Question: I need a scheduler in MVC 3 application.
In Controller:
'''
public ActionResult Data()
{
List<MyCalendar> data = _iManageVendors.GetAllCalendarDetails();
return View(data);
}
'''
The data here will retrieve all values from database and its View Data.cshtml is
'''
@model dynamic
@{
Response.ContentType = "text/xml";
}
<data>
@{ foreach (var myevent in Model) {
<MyCalendars id="@myevent.Id">
<StartDate><![CDATA[ @String.Format("{0:MM/dd/yyyy HH:mm}",myevent.StartDate) ]]></StartDate>
<EndDate><![CDATA[ @String.Format("{0:MM/dd/yyyy HH:mm}",myevent.EndDate) ]]></EndDate>
<Text><![CDATA[ @myevent.Text]]></Text>
</MyCalendars>
}
}
</data>
'''
Its an xml view.. and
Index.cshtml
'''
@{
ViewBag.Title = "Home Page";
Layout = null;
}
<head>
<script src="http://www.codeproject.com/Scripts/dhtmlxscheduler.js" type="text/javascript"></script>
<link href="http://www.codeproject.com/Scripts/dhtmlxscheduler.css" rel="stylesheet" type="text/css" />
<style type="text/css">
html, body
{
height:100%;
padding:0px;
margin:0px;
}
</style>
<script type="text/javascript">
function init() {
debugger;
alert(scheduler);
scheduler.config.xml_date = "%m/%d/%Y %H:%i";
scheduler.init("scheduler_here", new Date(2013, 6, 1), "month");
scheduler.load("/Home/Tasks");
var dp = new dataProcessor("/Home/Save");
dp.init(scheduler);
dp.setTransactionMode("POST", false);
}
</script>
</head>
<body onload="init()">
<div id="scheduler_here" class="dhx_cal_container" style='width: 100%; height: 100%;'>
<div class="dhx_cal_navline">
<div class="dhx_cal_prev_button">
&nbsp;</div>
<div class="dhx_cal_next_button">
&nbsp;</div>
<div class="dhx_cal_today_button">
</div>
<div class="dhx_cal_date">
</div>
<div class="dhx_cal_tab" name="day_tab" style="right: 204px;">
</div>
<div class="dhx_cal_tab" name="week_tab" style="right: 140px;">
</div>
<div class="dhx_cal_tab" name="month_tab" style="right: 76px;">
</div>
</div>
<div class="dhx_cal_header">
</div>
<div class="dhx_cal_data">
</div>
</div>
</body>
'''
But when I load the page, view of calendar is coming but some error in xml.. Can anyone pls help me in solving this??

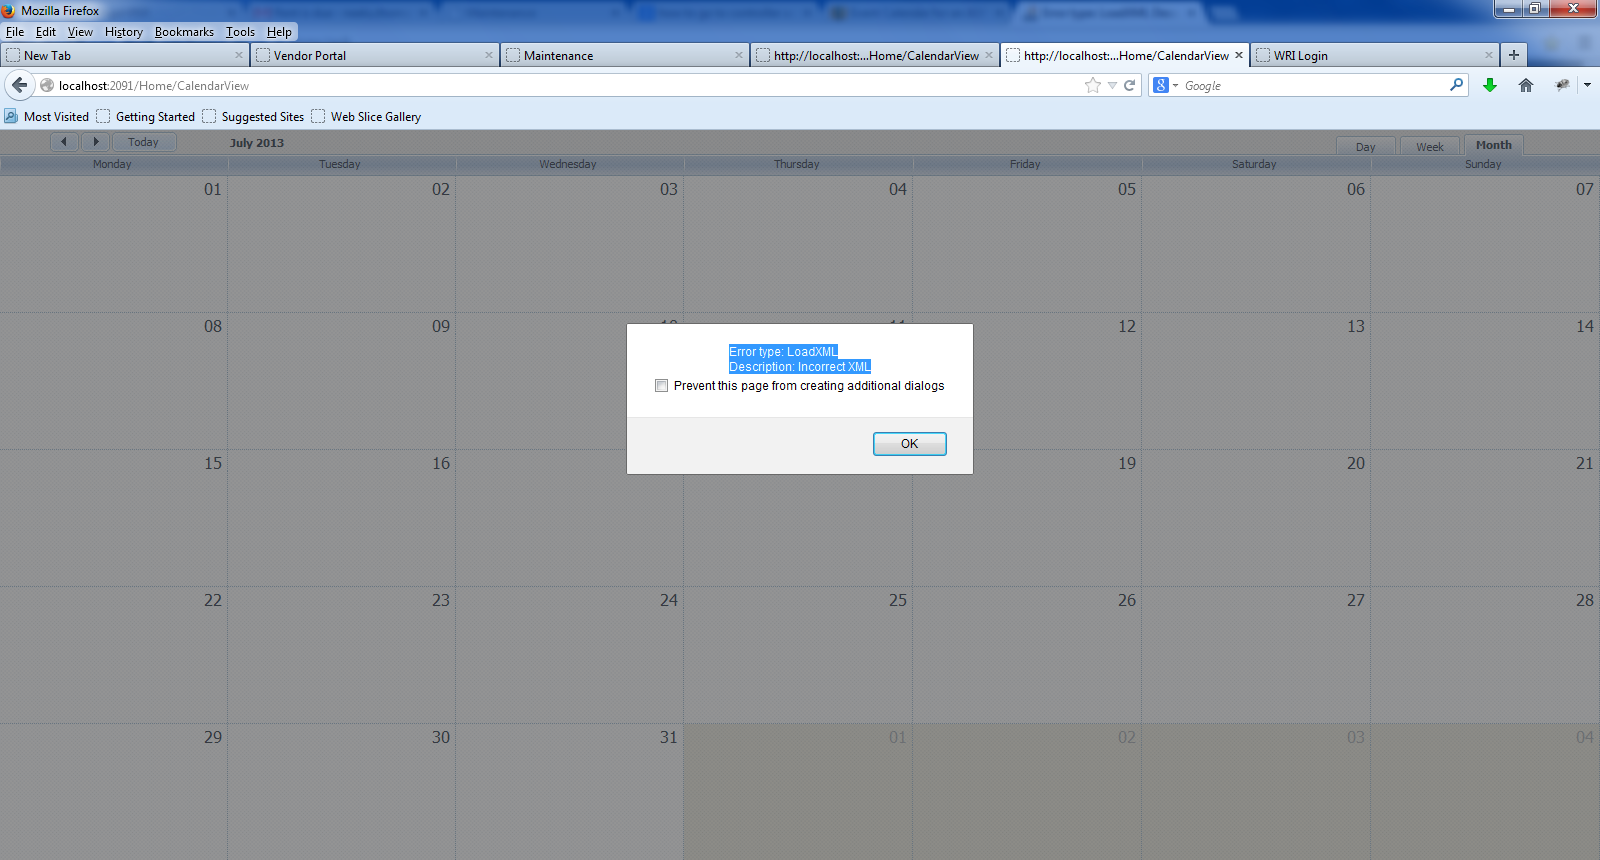
Answer: I got the answer, when I provided the same name event,start_date,end_date,text,.. as in the dhtmlxscheduler.js .